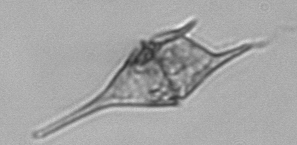
Label: Tripos_lineatus